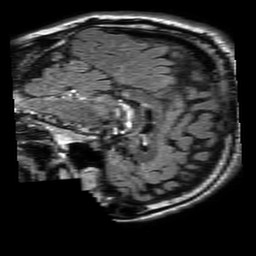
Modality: FLAIR
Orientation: sagittal
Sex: male
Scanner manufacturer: philips
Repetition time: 11 s
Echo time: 0.125 s